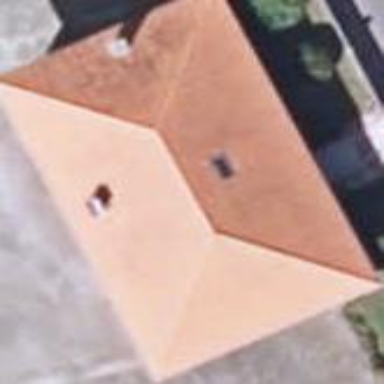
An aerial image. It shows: Simple house.